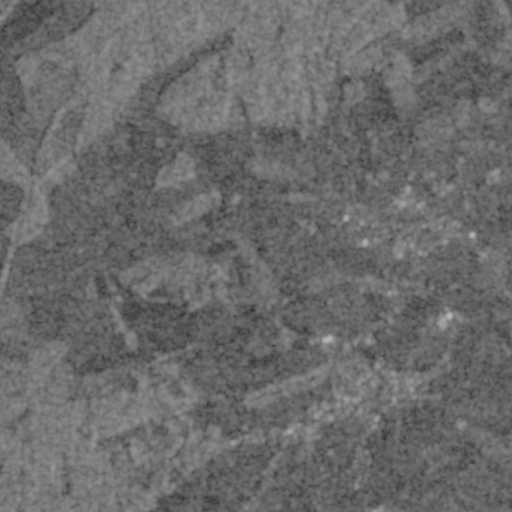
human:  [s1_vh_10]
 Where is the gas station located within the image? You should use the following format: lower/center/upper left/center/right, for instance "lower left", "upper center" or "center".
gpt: The gas station is located in the center right of the image.
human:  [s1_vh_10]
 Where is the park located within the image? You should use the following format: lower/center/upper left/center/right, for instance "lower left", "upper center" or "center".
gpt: The park is located in the center right of the image.
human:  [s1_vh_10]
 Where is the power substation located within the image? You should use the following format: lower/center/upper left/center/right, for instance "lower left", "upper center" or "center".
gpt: The power substation is located in the lower right of the image.
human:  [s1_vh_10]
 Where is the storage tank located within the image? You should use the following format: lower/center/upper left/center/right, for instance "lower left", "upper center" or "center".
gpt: The storage tank is located in the lower center of the image.
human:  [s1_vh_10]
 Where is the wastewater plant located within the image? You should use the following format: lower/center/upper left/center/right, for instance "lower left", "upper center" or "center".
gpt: The wastewater plant is located in the lower right of the image.
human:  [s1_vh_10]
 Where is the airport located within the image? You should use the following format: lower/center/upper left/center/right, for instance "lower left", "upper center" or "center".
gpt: There is no airport in the image.

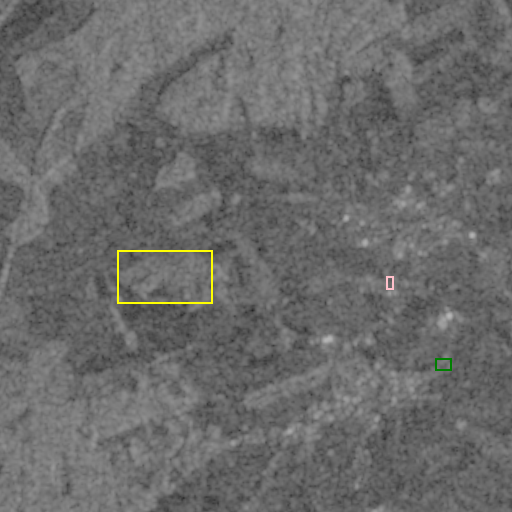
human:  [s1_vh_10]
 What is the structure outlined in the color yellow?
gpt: The structure outlined in yellow is a crop field.
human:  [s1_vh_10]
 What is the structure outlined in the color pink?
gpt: The structure outlined in pink is a park.
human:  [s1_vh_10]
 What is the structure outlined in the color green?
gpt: The structure outlined in green is a wastewater plant.
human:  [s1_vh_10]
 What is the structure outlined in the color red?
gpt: There is no red outline.